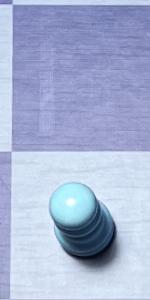
Label: Pawn_White